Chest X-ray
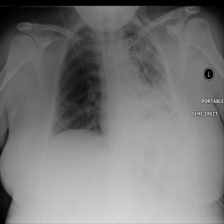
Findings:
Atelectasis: positive
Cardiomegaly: negative
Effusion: negative
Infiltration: negative
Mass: negative
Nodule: negative
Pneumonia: negative
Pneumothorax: negative
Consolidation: negative
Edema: negative
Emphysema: negative
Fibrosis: negative
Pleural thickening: negative
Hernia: negative